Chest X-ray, PA view. Patient: 67 years old, sex F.
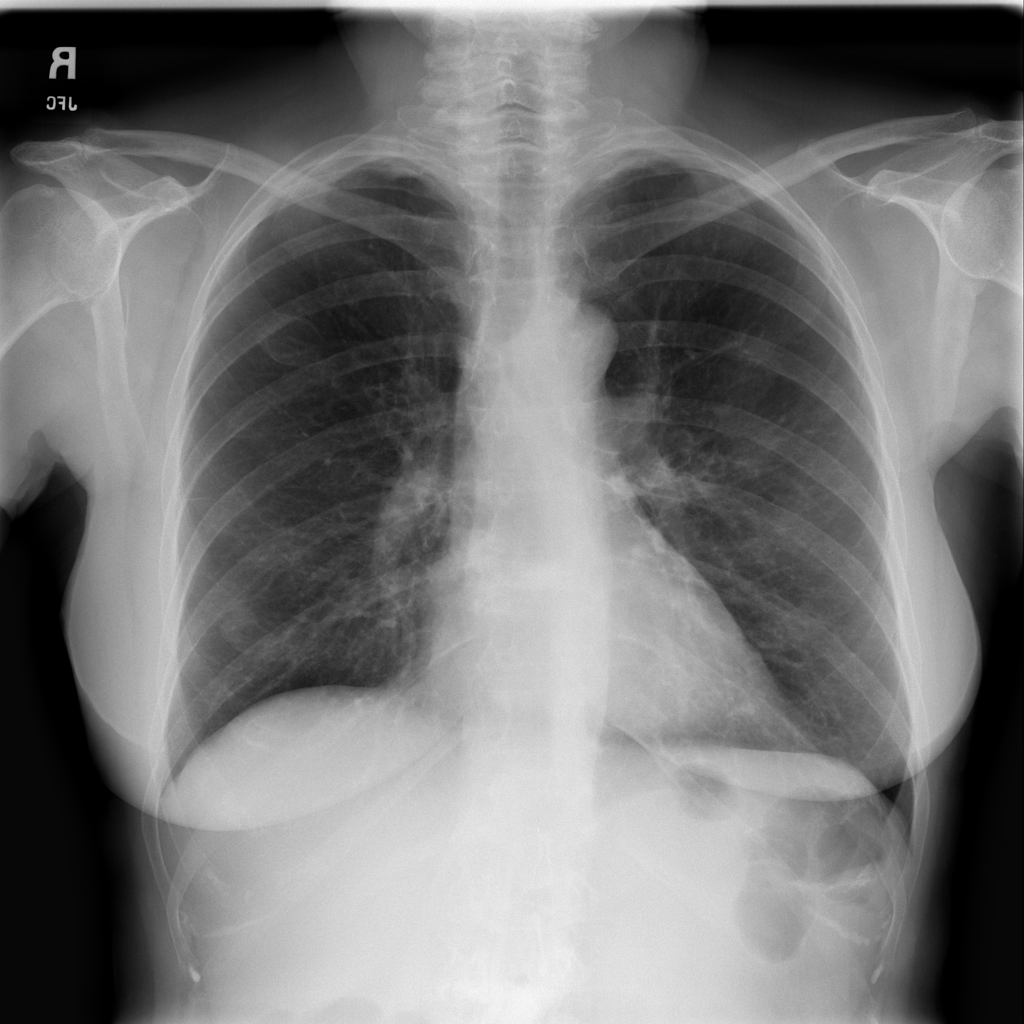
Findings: No Finding